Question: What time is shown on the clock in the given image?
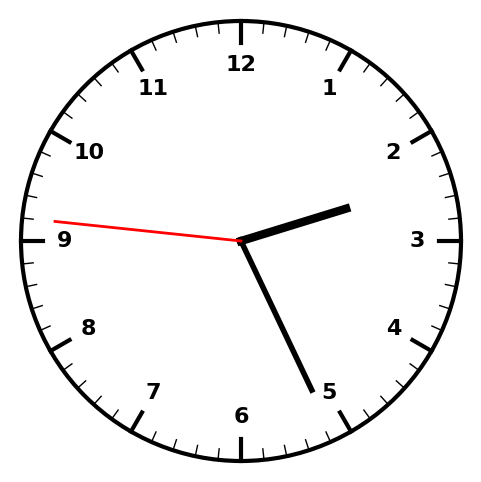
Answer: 02:25:46